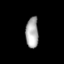
Tissue: skin
Cell type: Epithelial cells
Senescence score: 0.2766
Nuclear area (px): 388
Mean DAPI intensity: 168.271